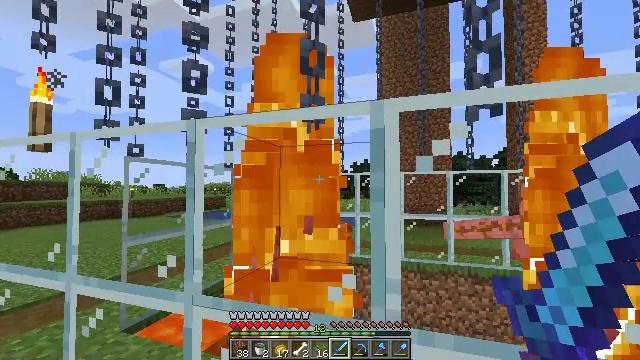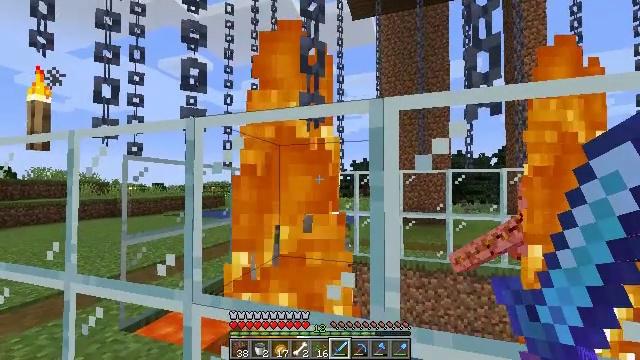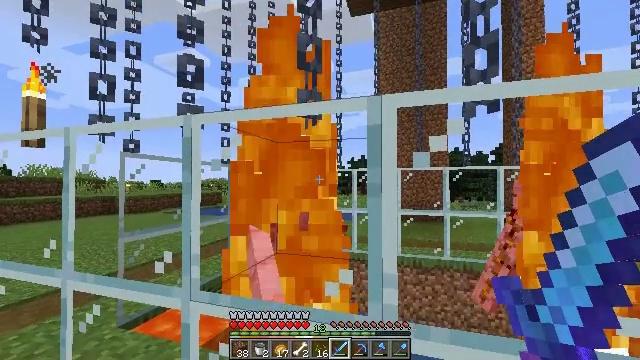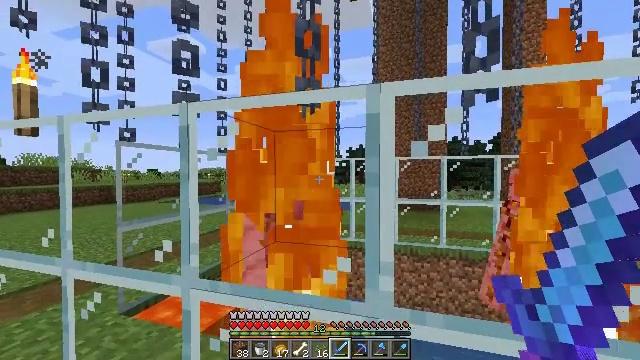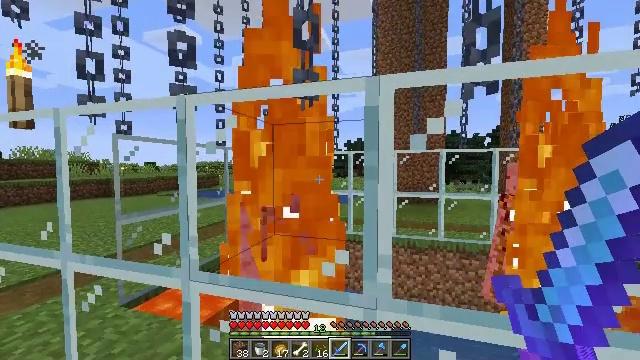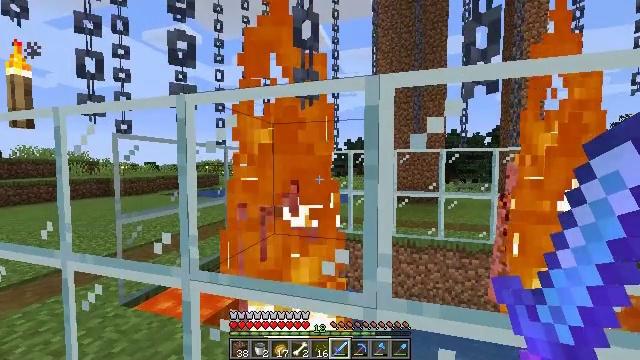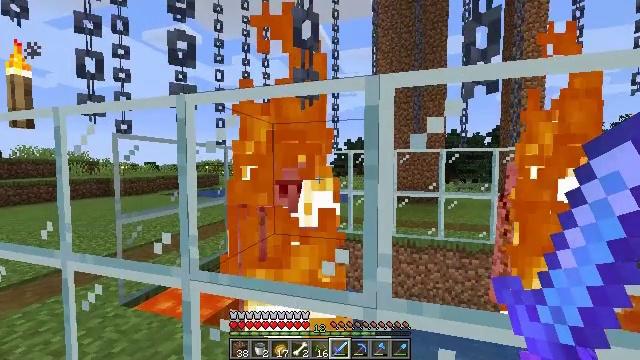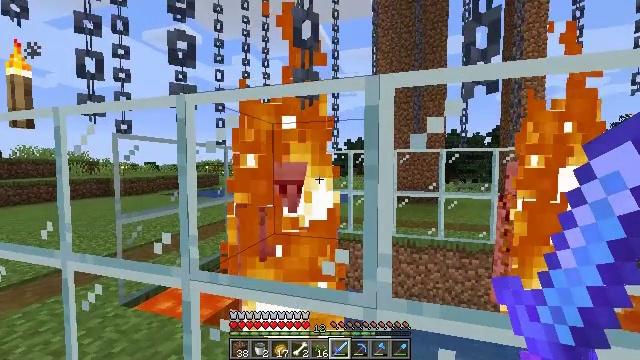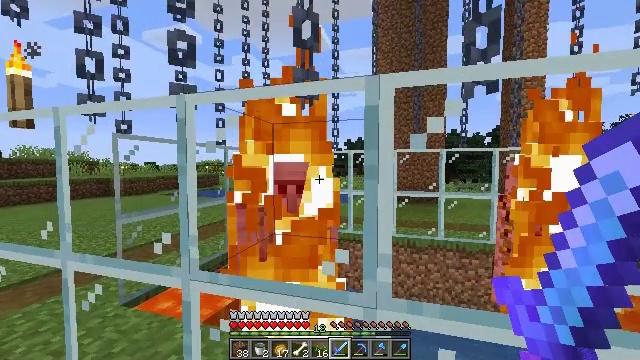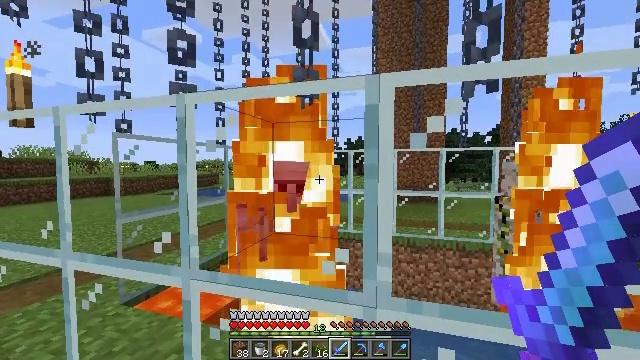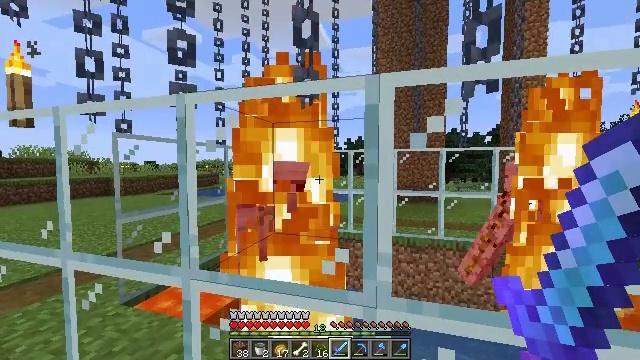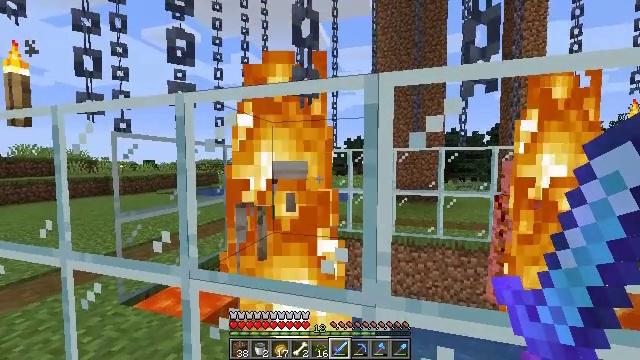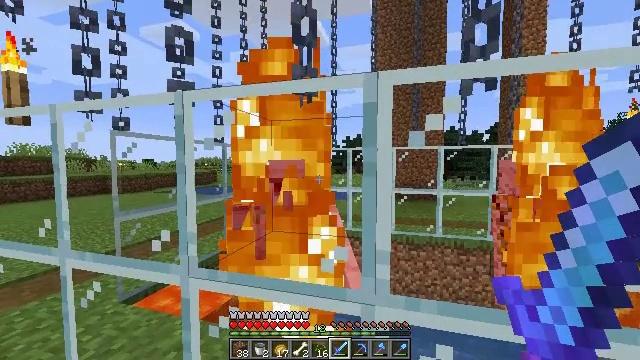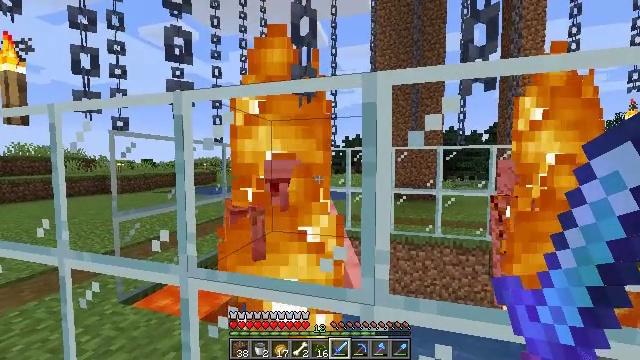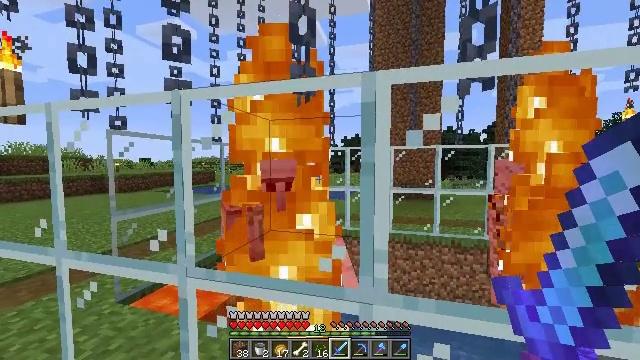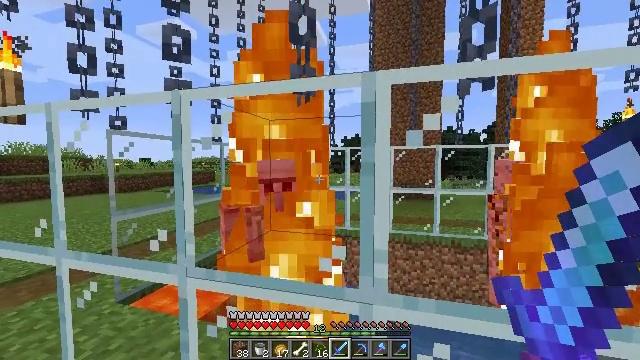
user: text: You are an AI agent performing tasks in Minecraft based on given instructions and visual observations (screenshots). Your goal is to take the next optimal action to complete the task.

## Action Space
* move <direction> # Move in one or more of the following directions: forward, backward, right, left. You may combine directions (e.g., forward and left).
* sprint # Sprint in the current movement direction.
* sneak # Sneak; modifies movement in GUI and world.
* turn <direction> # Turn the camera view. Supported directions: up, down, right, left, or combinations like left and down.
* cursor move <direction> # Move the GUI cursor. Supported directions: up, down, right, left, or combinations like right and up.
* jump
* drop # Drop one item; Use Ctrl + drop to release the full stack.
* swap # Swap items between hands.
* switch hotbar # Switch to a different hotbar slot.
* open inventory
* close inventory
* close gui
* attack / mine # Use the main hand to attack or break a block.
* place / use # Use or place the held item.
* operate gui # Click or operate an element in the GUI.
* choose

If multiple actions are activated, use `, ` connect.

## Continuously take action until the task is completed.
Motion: motion action
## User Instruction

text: Attack the glass to break it.
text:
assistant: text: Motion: no_op
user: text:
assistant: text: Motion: no_op
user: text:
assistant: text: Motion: turn down
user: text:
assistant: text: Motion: turn down
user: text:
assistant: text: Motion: no_op
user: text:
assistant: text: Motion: no_op
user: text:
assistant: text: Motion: no_op
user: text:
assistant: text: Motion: no_op
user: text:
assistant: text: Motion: no_op
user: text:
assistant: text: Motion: no_op
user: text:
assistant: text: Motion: no_op
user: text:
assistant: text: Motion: no_op
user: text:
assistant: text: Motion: no_op
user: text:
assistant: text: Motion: no_op
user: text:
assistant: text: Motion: no_op
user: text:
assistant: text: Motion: no_op
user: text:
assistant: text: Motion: no_op
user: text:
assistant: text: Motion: turn right
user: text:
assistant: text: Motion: turn right
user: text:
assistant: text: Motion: turn right and down
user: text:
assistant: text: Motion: turn right and down
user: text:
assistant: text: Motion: turn right and down
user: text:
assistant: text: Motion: turn right and down
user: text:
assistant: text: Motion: turn right
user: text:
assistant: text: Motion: no_op
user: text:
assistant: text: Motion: no_op
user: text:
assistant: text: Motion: move forward and move right
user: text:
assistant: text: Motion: move forward and move right
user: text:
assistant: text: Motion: move forward and move right
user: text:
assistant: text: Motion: move forward and move right